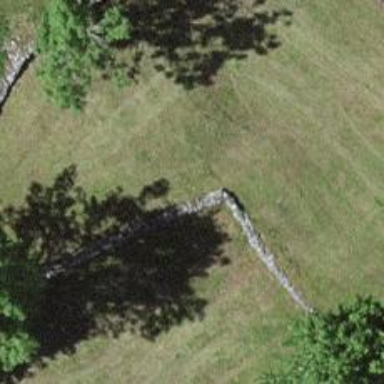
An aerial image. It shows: Dry stone wall barrier.